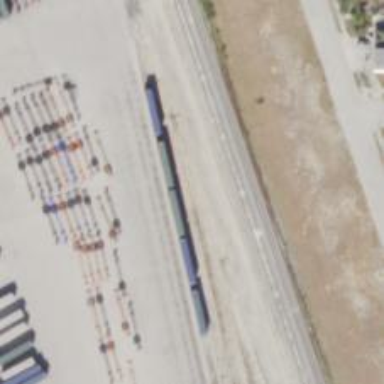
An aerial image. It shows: Railway yard.